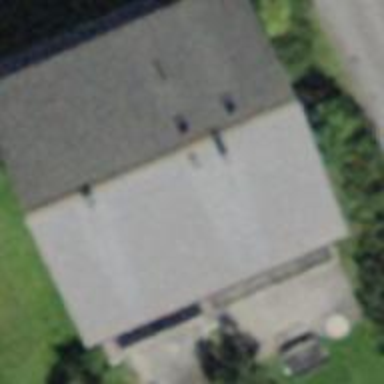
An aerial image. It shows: Building with tile roof.